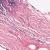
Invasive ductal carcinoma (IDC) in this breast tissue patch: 0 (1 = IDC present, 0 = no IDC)